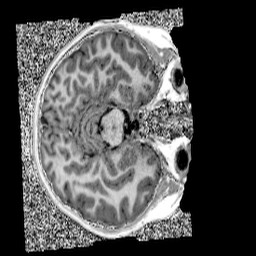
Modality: UNIT1
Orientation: axial
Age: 9
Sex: male
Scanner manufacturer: siemens
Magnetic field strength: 3 T
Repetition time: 4 s
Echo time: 0.00299 s